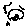
Label: car